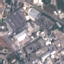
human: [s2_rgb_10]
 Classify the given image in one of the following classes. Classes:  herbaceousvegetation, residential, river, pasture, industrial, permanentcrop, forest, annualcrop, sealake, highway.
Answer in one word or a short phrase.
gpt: Industrial